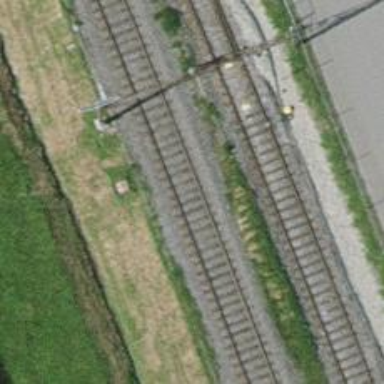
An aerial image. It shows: Railway switch.